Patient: sex M, age 53
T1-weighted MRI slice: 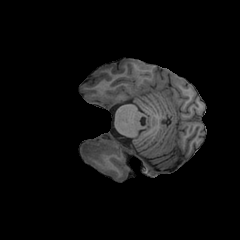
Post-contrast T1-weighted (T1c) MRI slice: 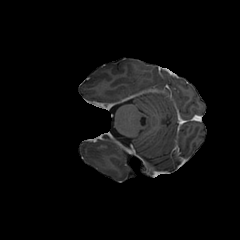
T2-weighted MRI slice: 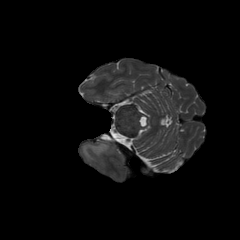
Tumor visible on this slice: yes
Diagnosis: Astrocytoma, IDH-mutant
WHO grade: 4